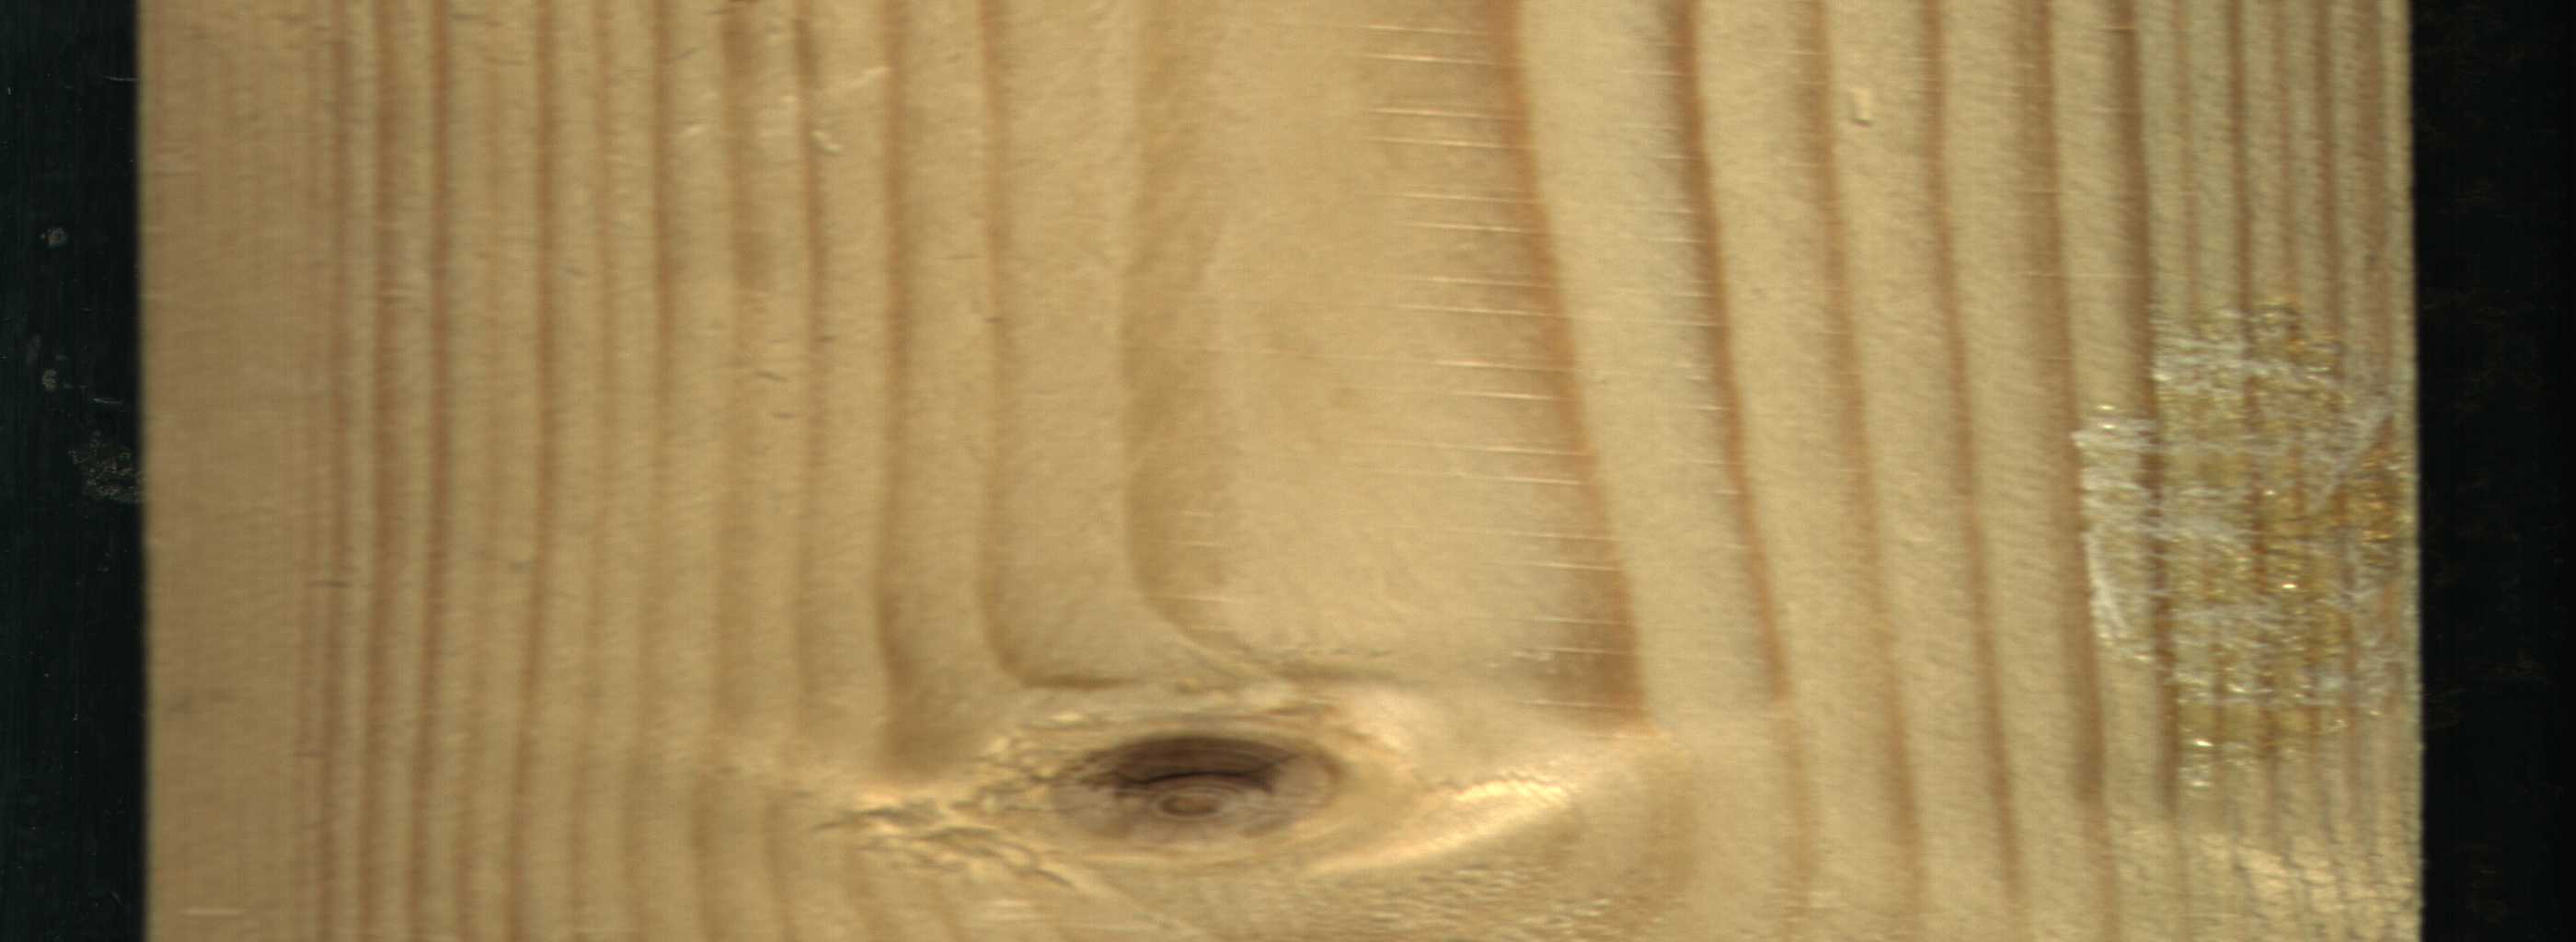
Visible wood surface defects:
knot_with_crack